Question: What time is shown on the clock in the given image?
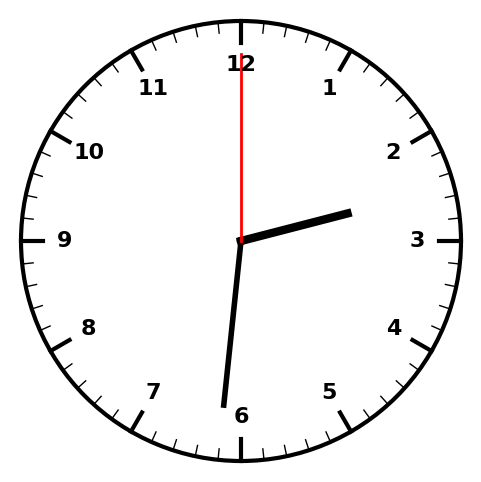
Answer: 02:31:00